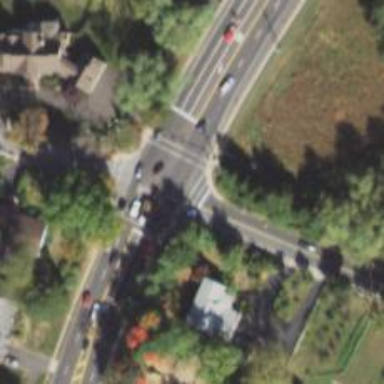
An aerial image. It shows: Marked crossing on the road.